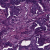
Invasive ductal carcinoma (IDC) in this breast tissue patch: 1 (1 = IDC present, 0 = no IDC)